Question: I'm trying to make a chart in my application that returns me the temperature of days during the months.
This chart is a JFreechart TimeSeriesCollection, and I am unable to have the graph read correct data from the database.
It shows some of the values, but not all of them, and does not show the correct time.
To fix this, I tried to implement the graph as posted <URL>, as people suggested
'''
public class NewClass extends ApplicationFrame {
Connection conexao = null;
PreparedStatement pst= null;
ResultSet rs = null;
public NewClass(String title) throws SQLException, ParseException {
super(title);
ChartPanel chartPanel = (ChartPanel) createDemoPanel();
chartPanel.setPreferredSize(new java.awt.Dimension(500, 270));
setContentPane(chartPanel);
}
private static JFreeChart createChart(XYDataset dataset) {
JFreeChart chart = ChartFactory.createTimeSeriesChart(
"Temperatura/Date", // title
"Date", // x-axis label
"Temperatura", // y-axis label
dataset, // data
true, // create legend?
true, // generate tooltips?
false // generate URLs?
);
XYPlot plot = (XYPlot) chart.getPlot();
DateAxis axis = (DateAxis) plot.getDomainAxis();
axis.setDateFormatOverride(new SimpleDateFormat("yyyy-MM-dd"));
return chart;
}
private static XYDataset createDataset() throws SQLException, ParseException {
Connection con = null;
String databaseURL = "jdbc:mysql://localhost:3306/world";
String driverName = "com.mysql.jdbc.Driver";
String user = "root";
String password = "rootadmin";
try {
Class.forName(driverName).newInstance();
} catch (Exception ex) {
System.out.println("");
}
con = (Connection) DriverManager.getConnection(databaseURL, user, password);
if (!con.isClosed()) {
System.out.println("Successfully connected to the DataBase Server...");
}
Statement statement;
statement = (Statement) con.createStatement();
String selectQuery = "select (CONCAT('data_registo', ' ', hora_registo)) as data, temperatura, idSensor from registos where idSensor like 'BrgTH001' ";
ResultSet resultSet = null;
resultSet = statement.executeQuery(selectQuery);
TimeSeries s1 = new TimeSeries("Thermomether01");
while (resultSet.next()) {
String idSensor = (String) resultSet.getObject("idSensor");
String data = (String) resultSet.getObject("data");
String temperatura = (String) resultSet.getObject("temperatura");
SimpleDateFormat sdf2 = new SimpleDateFormat("yyyy-MM-dd HH:mm");
Date dateI = sdf2.parse(data);
System.out.println("" + idSensor + " " + data + " " + temperatura+ " | " );
s1.addOrUpdate(new Hour(dateI), value);
}
resultSet.close();
TimeSeriesCollection dataset = new TimeSeriesCollection();
dataset.addSeries(s1);
return dataset;
}
public static JPanel createDemoPanel() throws SQLException, ParseException {
JFreeChart chart = createChart(createDataset());
ChartPanel panel = new ChartPanel(chart);
panel.setFillZoomRectangle(true);
panel.setMouseWheelEnabled(true);
return panel;
}
public static void main(String[] args) throws SQLException, ParseException {
NewClass demo = new NewClass("Chart");
demo.pack();
demo.setVisible(true);
}
}
'''

This is the chart that results of my code.
But the result of query is that:
'''
Thermomether01 2014-04-01 08:47:11 23.8 |
Thermomether01 2014-04-01 08:47:11 23.8 |
Thermomether01 2014-04-01 08:51:20 23.9 |
Thermomether01 2014-04-01 08:53:24 23.9 |
Thermomether01 2014-04-01 08:55:28 23.9 |
Thermomether01 2014-04-01 09:43:26 24.1 |
Thermomether01 2014-04-01 09:48:39 24.0 |
Thermomether01 2014-04-01 09:50:44 24.1 |
Thermomether01 2014-04-01 09:52:48 24.0 |
Thermomether01 2014-04-01 09:54:52 24.1 |
Thermomether01 2014-04-01 09:56:56 24.1 |
Thermomether01 2014-04-01 09:59:01 24.1 |
.
.
.
Thermomether01 2014-06-13 09:35:36 19.2 |
Thermomether01 2014-06-13 10:03:00 18.7 |
Thermomether01 2014-06-13 10:33:41 19.0 |
Thermomether01 2014-06-16 08:57:57 19.1 |
Thermomether01 2014-06-16 09:07:54 18.9 |
Thermomether01 2014-06-16 09:08:40 19.0 |
Thermomether01 2014-06-16 09:36:28 19.1 |
Thermomether01 2014-06-16 10:03:51 18.8 |
Thermomether01 2014-06-16 10:31:14 19.2 |
Thermomether01 2014-06-16 11:00:17 19.1 |
Thermomether01 2014-06-16 11:27:38 19.2 |
Thermomether01 2014-06-16 11:54:59 19.1 |
Thermomether01 2014-06-16 12:51:24 18.5 |
'''
ETC...
As shown here, it doesn't show all values and doesn't list hours.
----------------------EDIT----------------------
'''
select (CONCAT('data_registo', ' ', hora_registo)) as data, temperatura, idSensor from registos where idSensor like 'Thermometer01' and temperatura not in ('---') and data_registo between '2014-06-01' and '2014-06-10'
'''
Implementing this did not change the output.
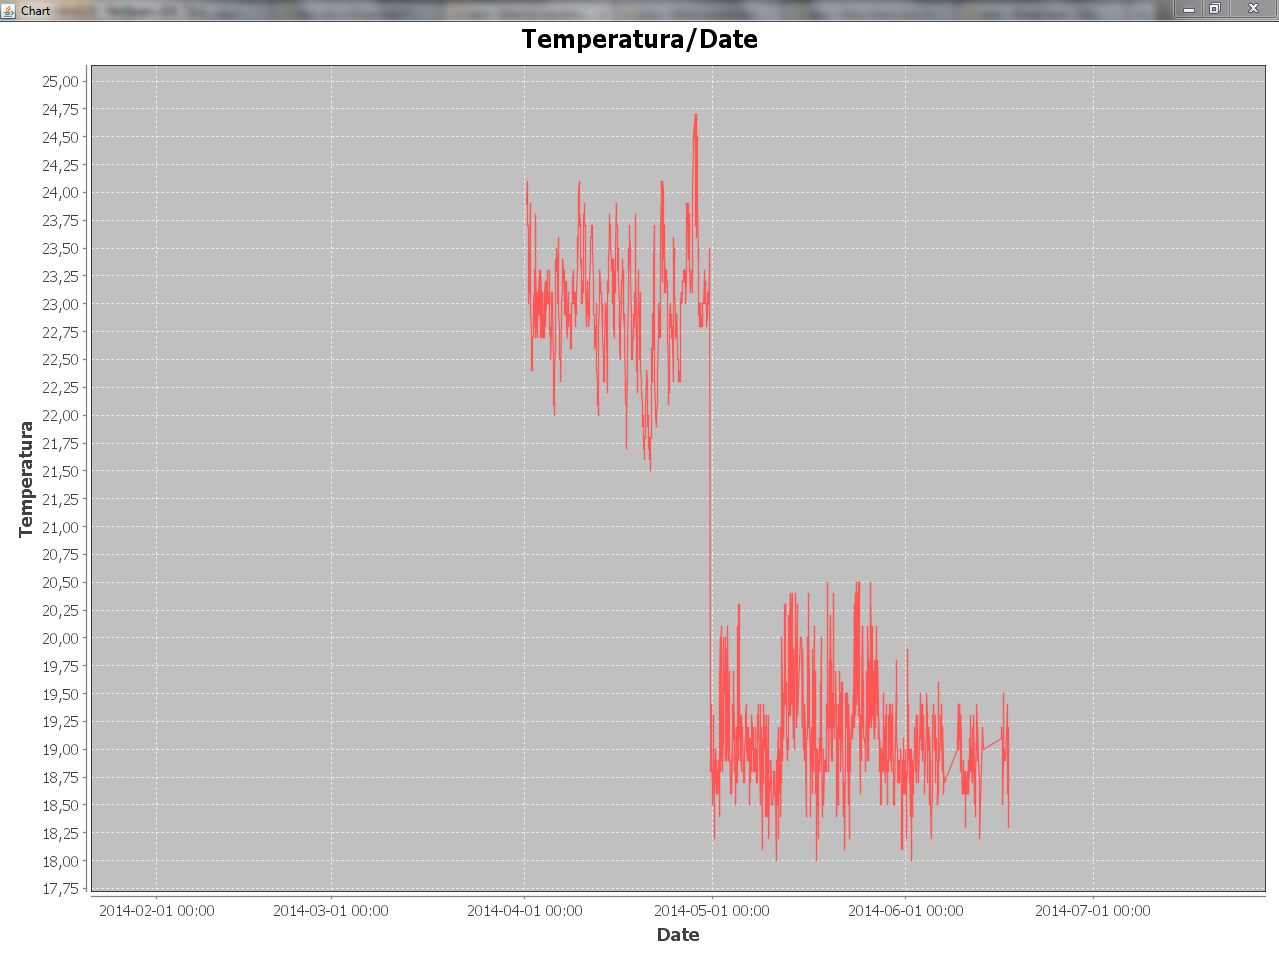
Answer: I suspect that you're losing precision in the conversion of a 'String' to a 'Date'. This complete example creates a suitable database table in memory, queries it into a <URL> and displays the dataset in a time series chart. Note that 'JDBCXYDataset' recognizes time series data. As a check, the 'JDBCXYDataset' is queried for the returned date values.

Typical hourly data:
Code:
'''
import java.awt.EventQueue;
import java.sql.Connection;
import java.sql.Date;
import java.sql.DriverManager;
import java.sql.PreparedStatement;
import java.sql.SQLException;
import java.sql.Statement;
import java.sql.Timestamp;
import java.text.DateFormat;
import java.util.Calendar;
import java.util.Random;
import javax.swing.JFrame;
import org.jfree.chart.ChartFactory;
import org.jfree.chart.ChartPanel;
import org.jfree.chart.JFreeChart;
import org.jfree.data.jdbc.JDBCXYDataset;
/**
* @see http://stackoverflow.com/a/247<PHONE>
*/
public class JDBCTest {
private static final int N = 24;
private static final Random r = new Random();
private void display() {
JFrame f = new JFrame("JDBCTest");
f.setDefaultCloseOperation(JFrame.EXIT_ON_CLOSE);
JDBCXYDataset jds = createDataset();
JFreeChart chart = ChartFactory.createTimeSeriesChart(
"Inventory", "Date", "Count", jds, true, true, false);
f.add(new ChartPanel(chart));
f.pack();
f.setLocationRelativeTo(null);
f.setVisible(true);
for (int i = 0; i < jds.getItemCount(); i++) {
System.out.println(DateFormat.getDateTimeInstance()
.format(new Date(jds.getX(0, i).longValue())));
}
}
private JDBCXYDataset createDataset() {
try {
Connection conn = DriverManager.getConnection(
"jdbc:h2:mem:test", "", "");
Statement st = conn.createStatement();
st.execute("create table inventory(when timestamp, n1 integer, n2 integer)");
PreparedStatement ps = conn.prepareStatement(
"insert into inventory values (?, ?, ?)");
Calendar c = Calendar.getInstance();
for (int i = 0; i < N; i++) {
ps.setTimestamp(1, new Timestamp(c.getTimeInMillis()));
ps.setInt(2, N / 3 + r.nextInt(N / 2));
ps.setInt(3, N / 2 + r.nextInt(N / 2));
ps.execute();
c.add(Calendar.HOUR_OF_DAY, 1);
}
JDBCXYDataset jds = new JDBCXYDataset(conn);
jds.executeQuery("select when, n1, n2 from inventory");
return jds;
} catch (SQLException ex) {
ex.printStackTrace(System.err);
}
return null;
}
public static void main(String[] args) {
EventQueue.invokeLater(new Runnable() {
@Override
public void run() {
new JDBCTest().display();
}
});
}
}
'''